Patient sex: M
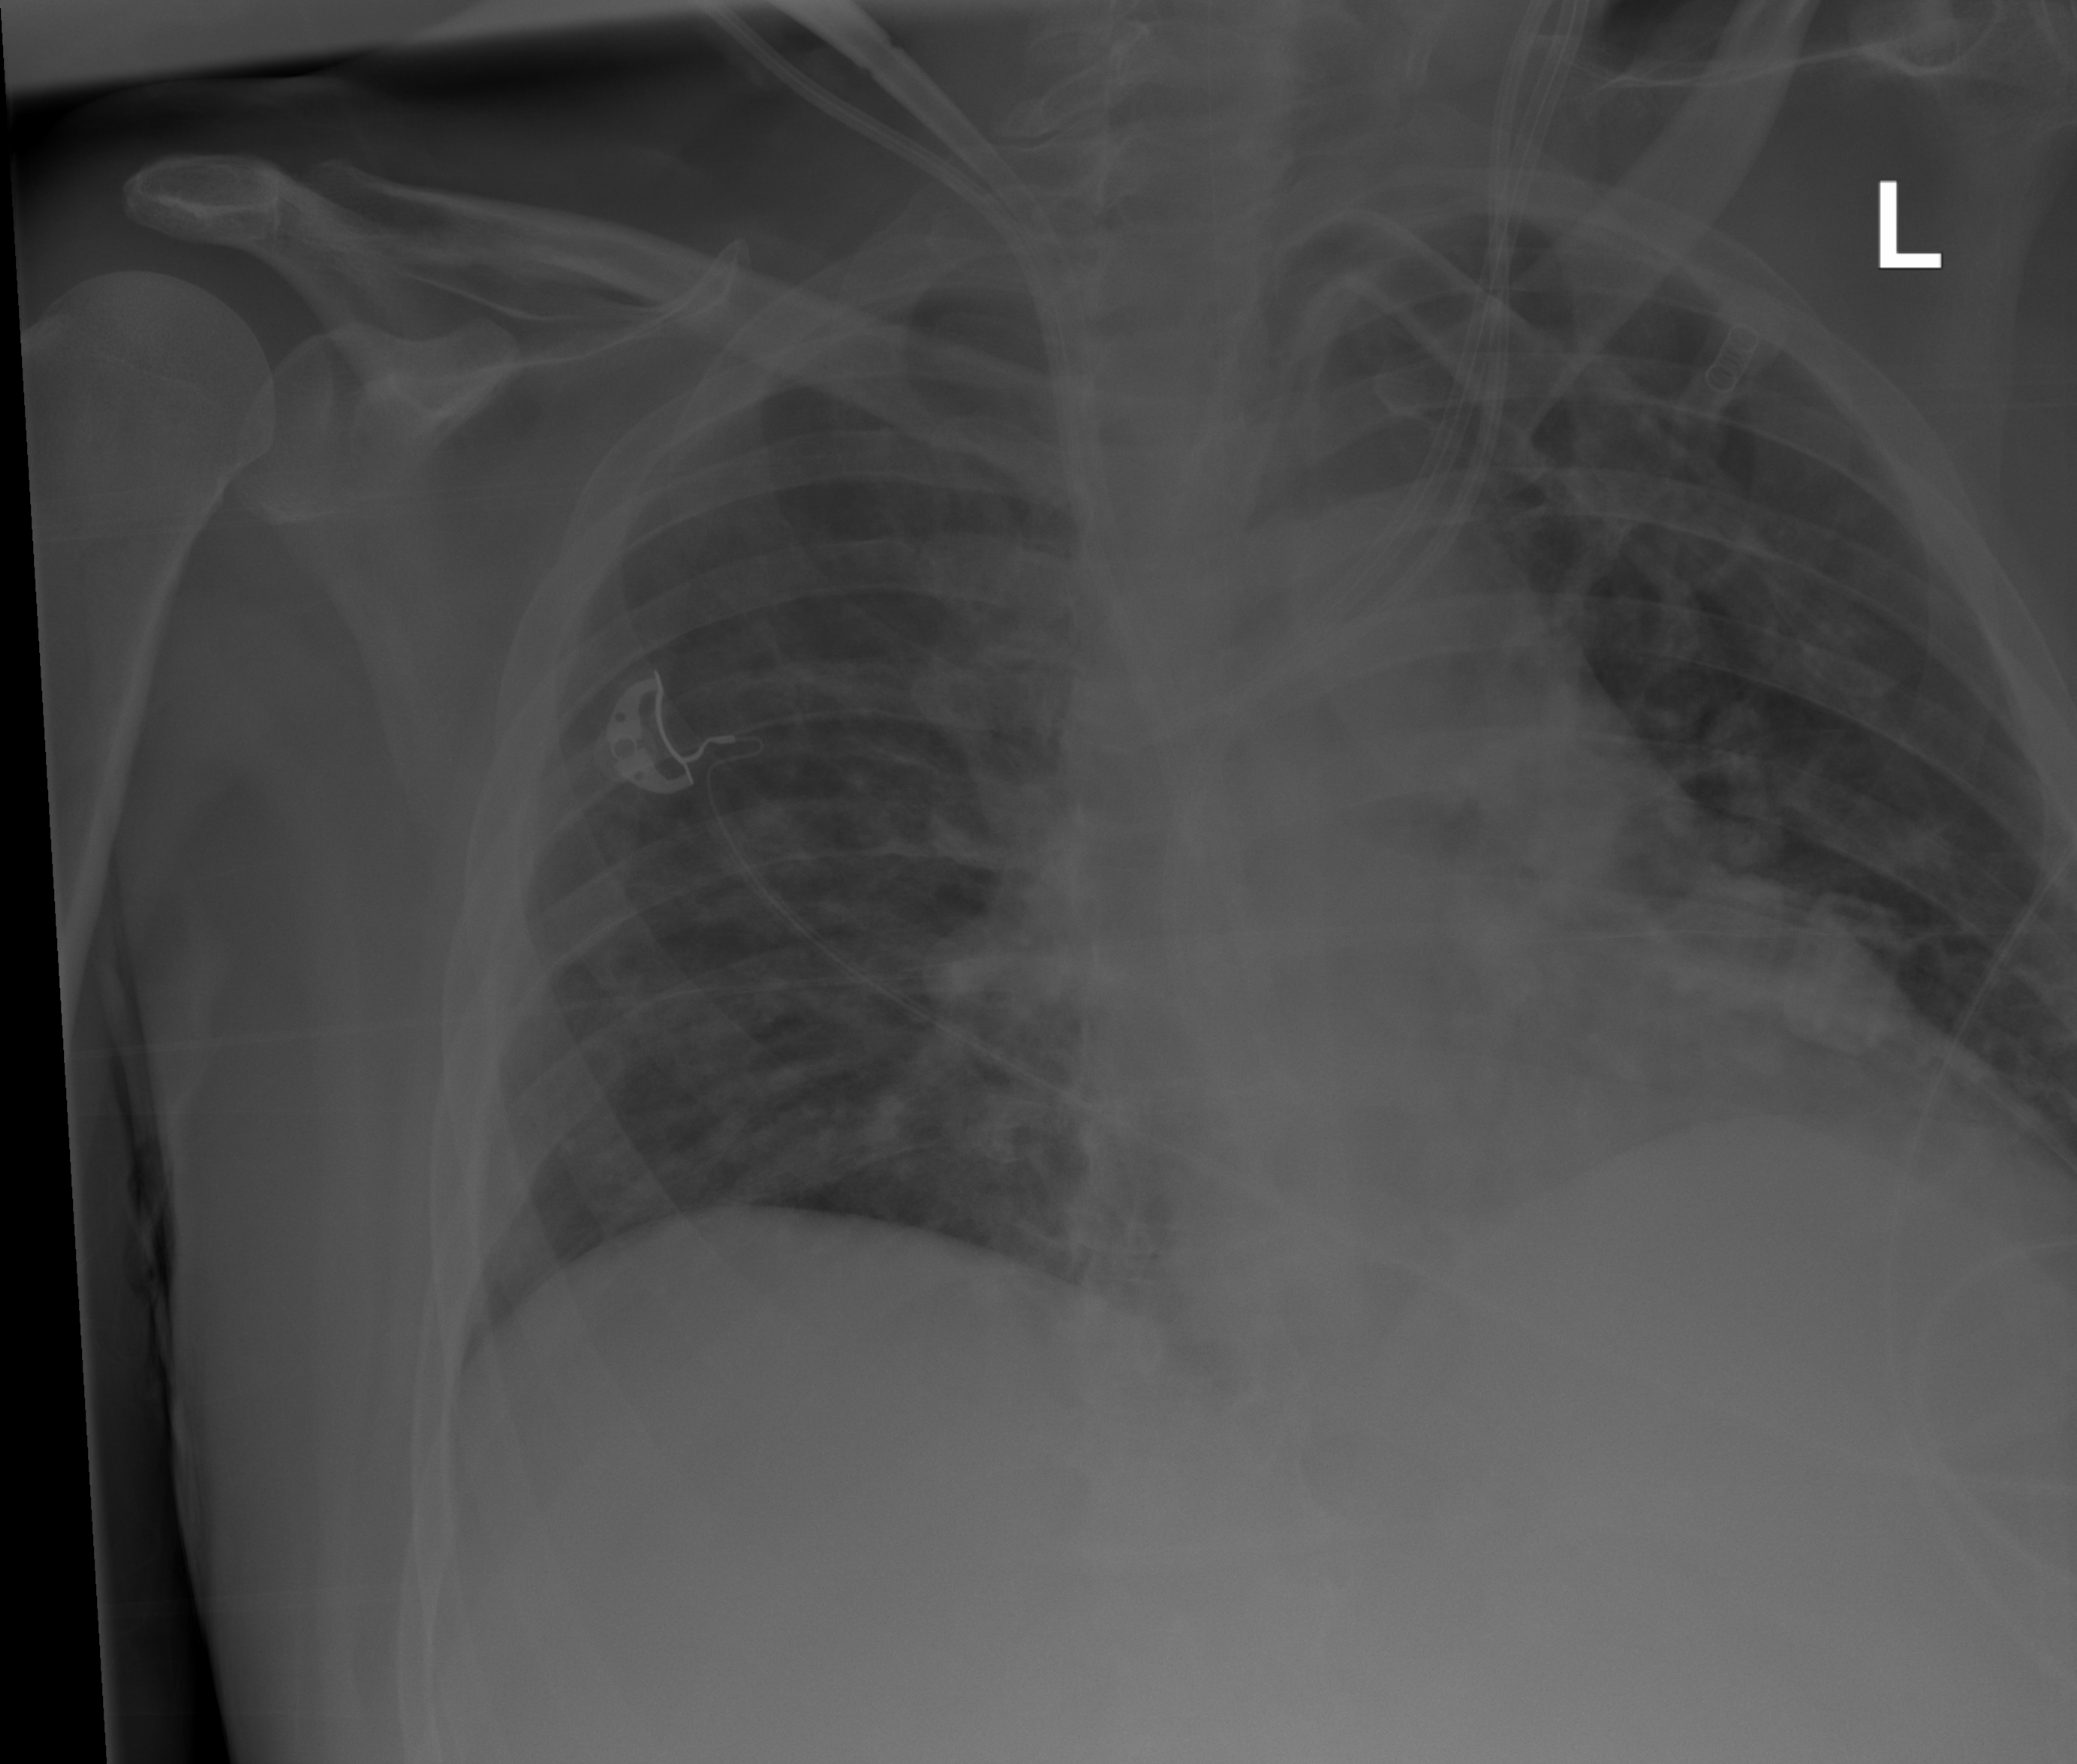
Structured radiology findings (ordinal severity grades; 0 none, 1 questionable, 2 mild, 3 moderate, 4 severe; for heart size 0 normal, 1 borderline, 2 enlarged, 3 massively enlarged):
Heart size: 0
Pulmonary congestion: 0
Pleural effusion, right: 0
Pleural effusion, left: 0
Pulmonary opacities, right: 2
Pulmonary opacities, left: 1
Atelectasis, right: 0
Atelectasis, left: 0